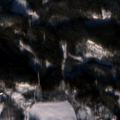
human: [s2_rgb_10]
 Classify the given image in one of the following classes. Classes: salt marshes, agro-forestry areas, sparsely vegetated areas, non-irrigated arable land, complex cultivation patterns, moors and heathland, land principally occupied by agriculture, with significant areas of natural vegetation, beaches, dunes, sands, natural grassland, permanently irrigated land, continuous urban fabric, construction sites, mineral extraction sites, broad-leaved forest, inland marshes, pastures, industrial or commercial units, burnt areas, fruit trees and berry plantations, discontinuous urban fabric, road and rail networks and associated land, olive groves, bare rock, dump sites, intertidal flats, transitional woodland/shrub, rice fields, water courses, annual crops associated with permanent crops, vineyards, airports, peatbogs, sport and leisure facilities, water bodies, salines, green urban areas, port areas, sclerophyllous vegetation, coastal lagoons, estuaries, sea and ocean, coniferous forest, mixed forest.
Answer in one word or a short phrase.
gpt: non-irrigated arable land, coniferous forest, transitional woodland/shrub